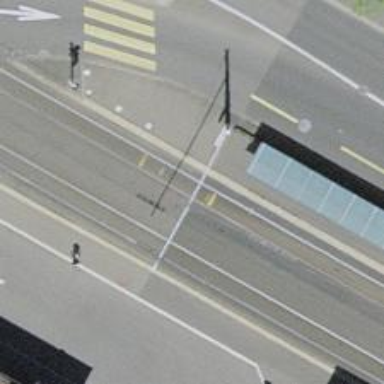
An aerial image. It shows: Tram stop with public transport connection.